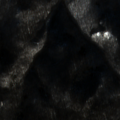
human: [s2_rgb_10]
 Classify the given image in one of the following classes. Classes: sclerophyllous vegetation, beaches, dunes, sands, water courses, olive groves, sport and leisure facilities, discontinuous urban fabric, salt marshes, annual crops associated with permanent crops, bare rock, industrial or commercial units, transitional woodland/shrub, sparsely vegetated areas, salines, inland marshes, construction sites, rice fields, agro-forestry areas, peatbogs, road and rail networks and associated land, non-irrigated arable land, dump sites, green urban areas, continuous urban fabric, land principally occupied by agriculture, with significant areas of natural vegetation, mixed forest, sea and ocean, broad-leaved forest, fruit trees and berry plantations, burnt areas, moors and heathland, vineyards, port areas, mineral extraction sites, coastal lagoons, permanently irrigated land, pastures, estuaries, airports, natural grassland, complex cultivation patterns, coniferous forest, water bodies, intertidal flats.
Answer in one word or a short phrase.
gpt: broad-leaved forest